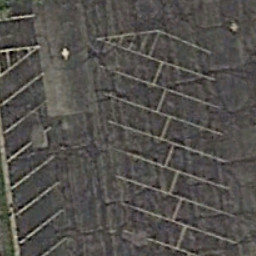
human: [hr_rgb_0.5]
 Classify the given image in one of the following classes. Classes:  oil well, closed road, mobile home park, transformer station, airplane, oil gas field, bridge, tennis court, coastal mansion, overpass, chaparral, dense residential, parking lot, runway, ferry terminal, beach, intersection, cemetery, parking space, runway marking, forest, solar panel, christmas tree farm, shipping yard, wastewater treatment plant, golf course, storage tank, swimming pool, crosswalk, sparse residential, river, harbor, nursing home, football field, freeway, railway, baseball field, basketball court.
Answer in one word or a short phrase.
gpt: parking space